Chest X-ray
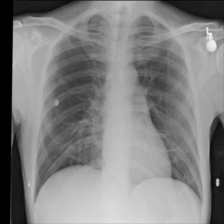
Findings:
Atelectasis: negative
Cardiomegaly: negative
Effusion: negative
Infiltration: negative
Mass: negative
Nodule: negative
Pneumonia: negative
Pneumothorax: negative
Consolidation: negative
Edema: negative
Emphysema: negative
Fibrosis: negative
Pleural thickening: negative
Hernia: negative